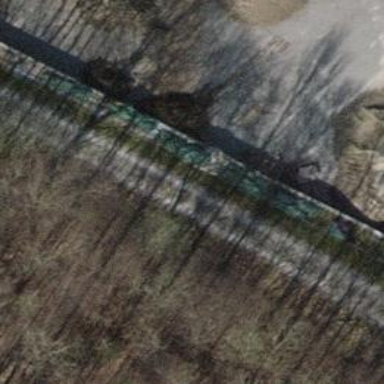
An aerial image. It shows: Track with compacted grade2 surface.